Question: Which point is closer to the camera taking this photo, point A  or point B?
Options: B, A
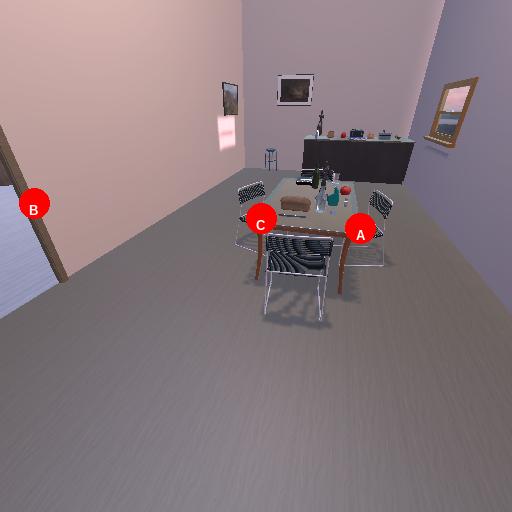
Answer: B